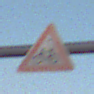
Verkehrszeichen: RadverkehrRechts
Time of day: SunriseSunset
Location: Outdoor (Nature)
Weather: Clear
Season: NotSpecified
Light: Natural